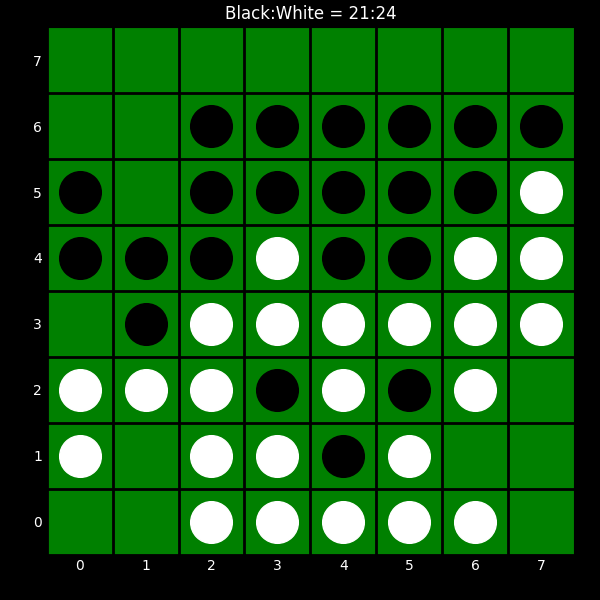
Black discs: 21
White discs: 24